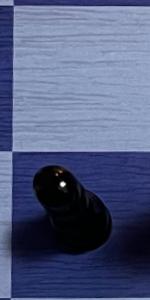
Label: Pawn_Black